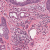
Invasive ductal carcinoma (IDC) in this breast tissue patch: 1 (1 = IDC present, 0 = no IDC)